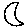
Label: moon